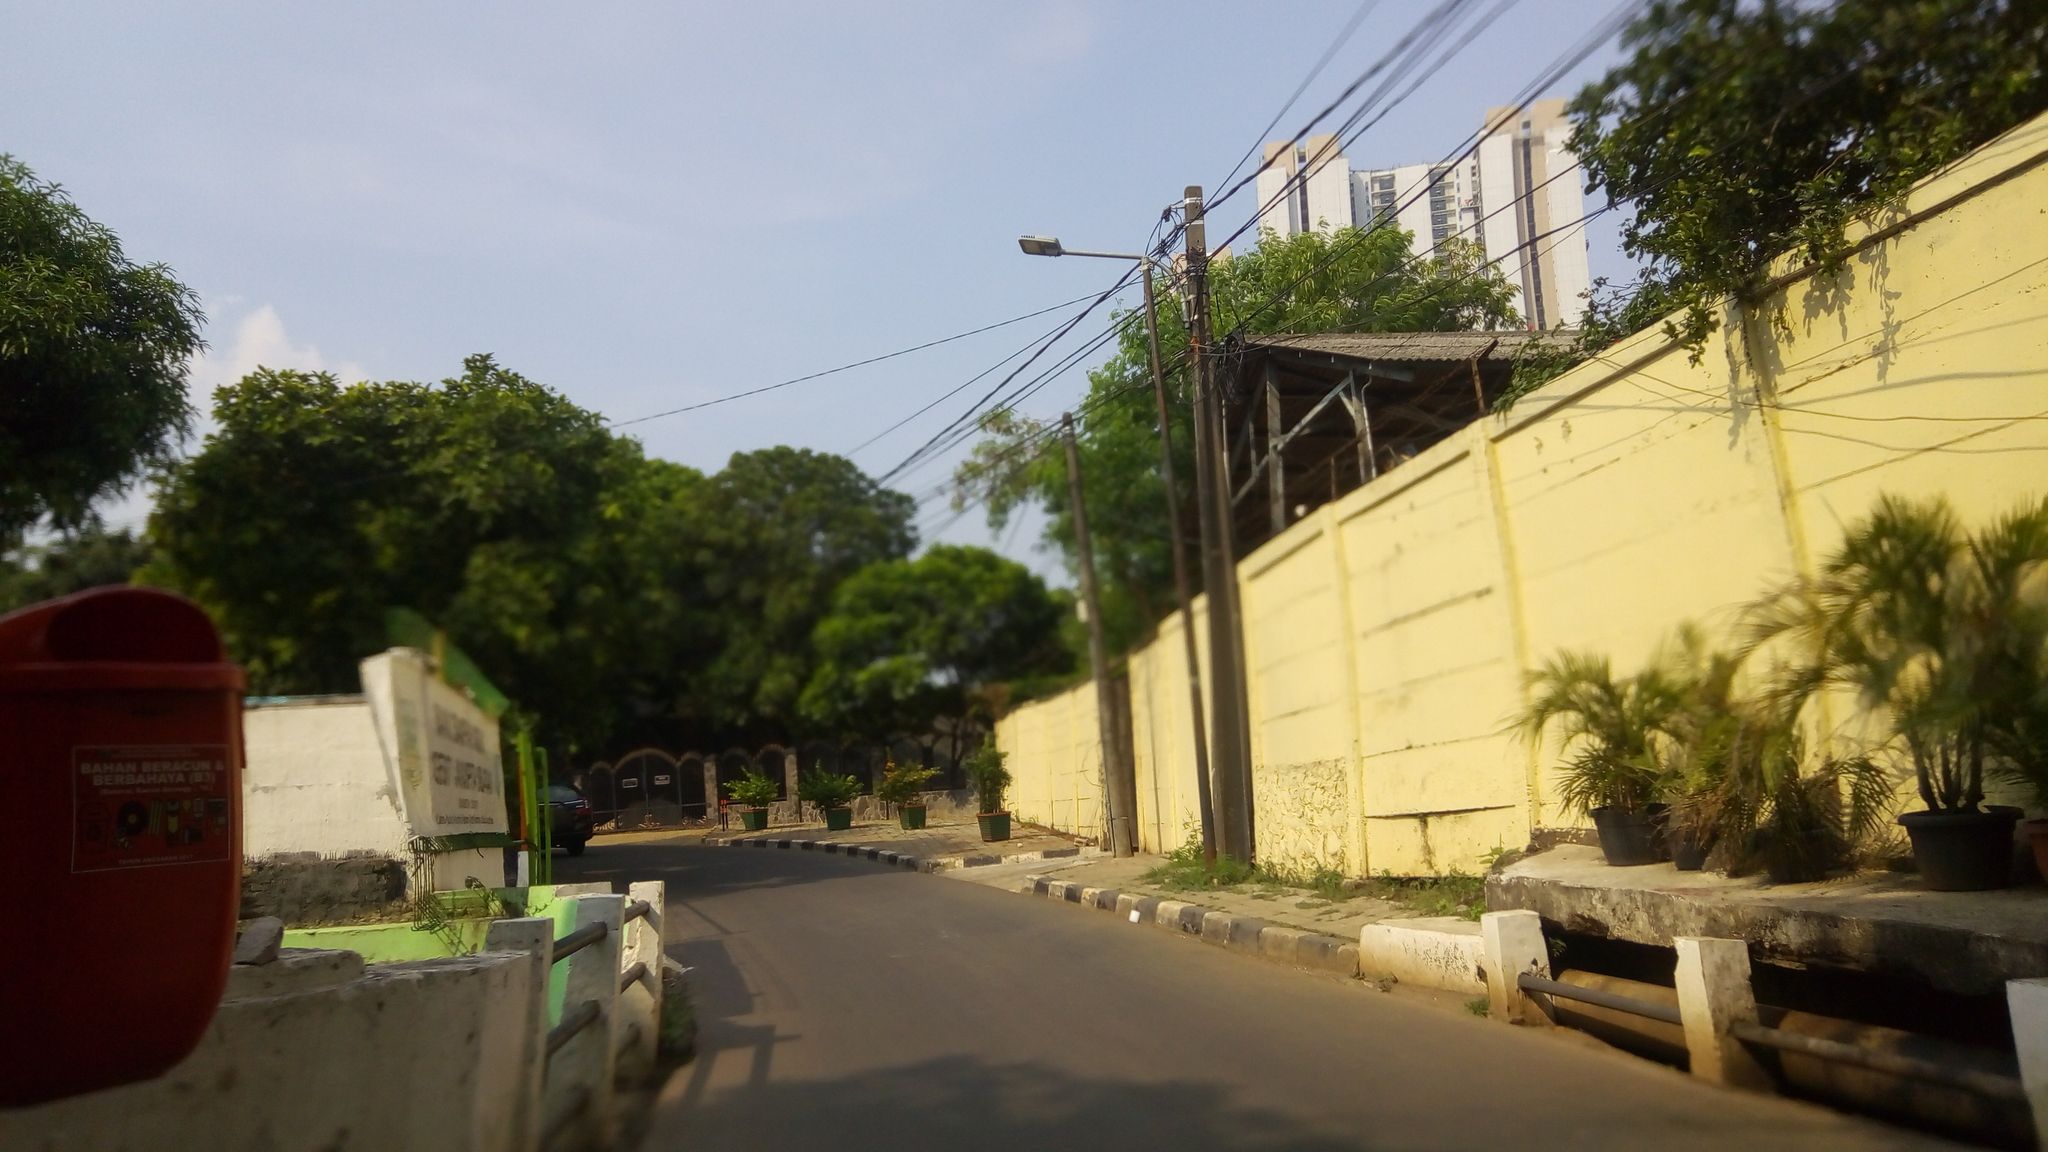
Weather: clear
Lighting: day
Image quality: good
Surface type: driving surface
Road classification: service
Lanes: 2
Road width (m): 3
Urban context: urban centre
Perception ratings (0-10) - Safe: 8.36, Lively: 2.25, Beautiful: 3.51, Boring: 6.34, Depressing: 3.69, Wealthy: 5.9